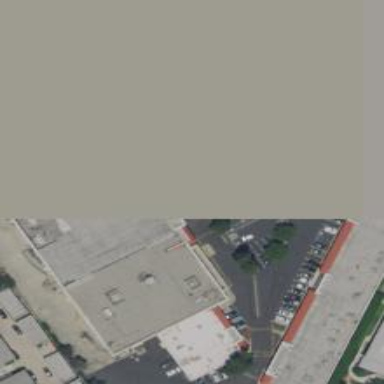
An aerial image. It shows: Retail area.